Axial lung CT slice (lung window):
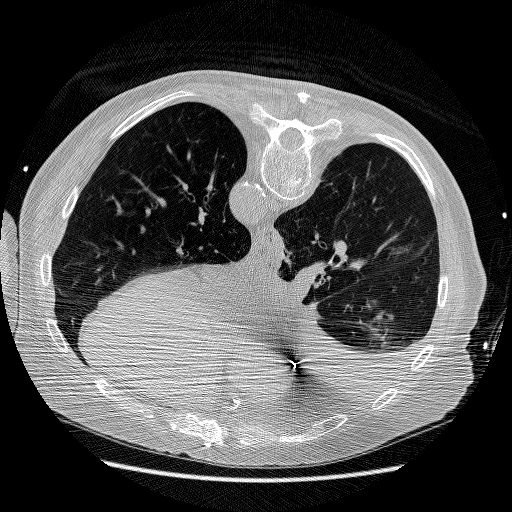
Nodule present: no